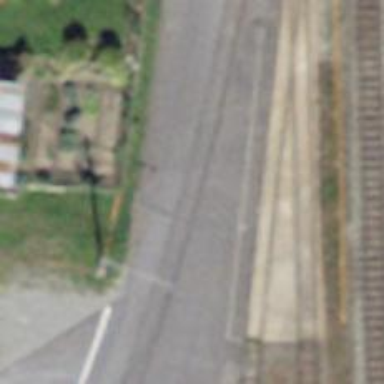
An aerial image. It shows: Level crossing along the railway.